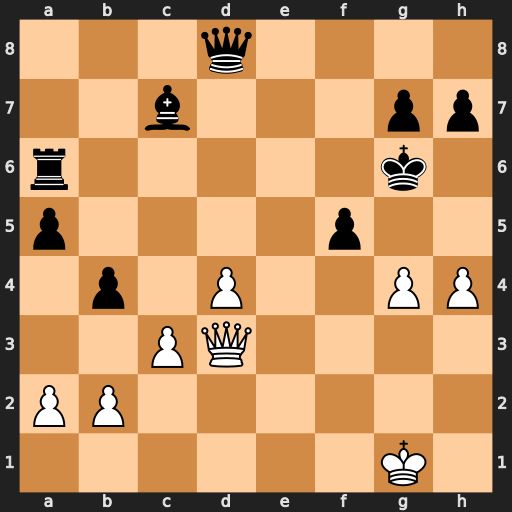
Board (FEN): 3q4/2b3pp/r5k1/p4p2/1p1P2PP/2PQ4/PP6/6K1
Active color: w
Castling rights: -
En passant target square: -
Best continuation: Qxf5+ Kh6 Qh5#